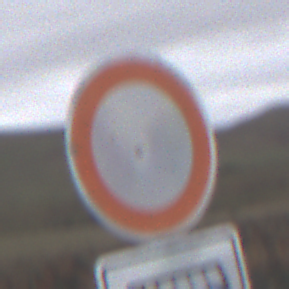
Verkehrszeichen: VerbotFahrzeugeAllerArt
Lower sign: MehrspurigeFahrzeugeFrei5
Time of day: Midday
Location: Outdoor (Nature)
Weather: Overcast
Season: NotSpecified
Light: Natural